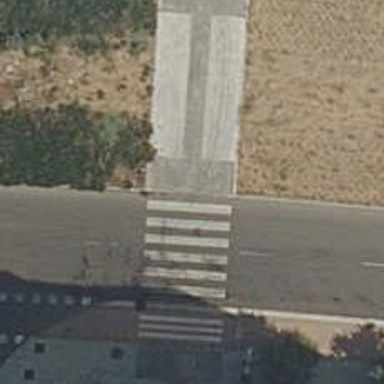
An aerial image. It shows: Uncontrolled road crossing.